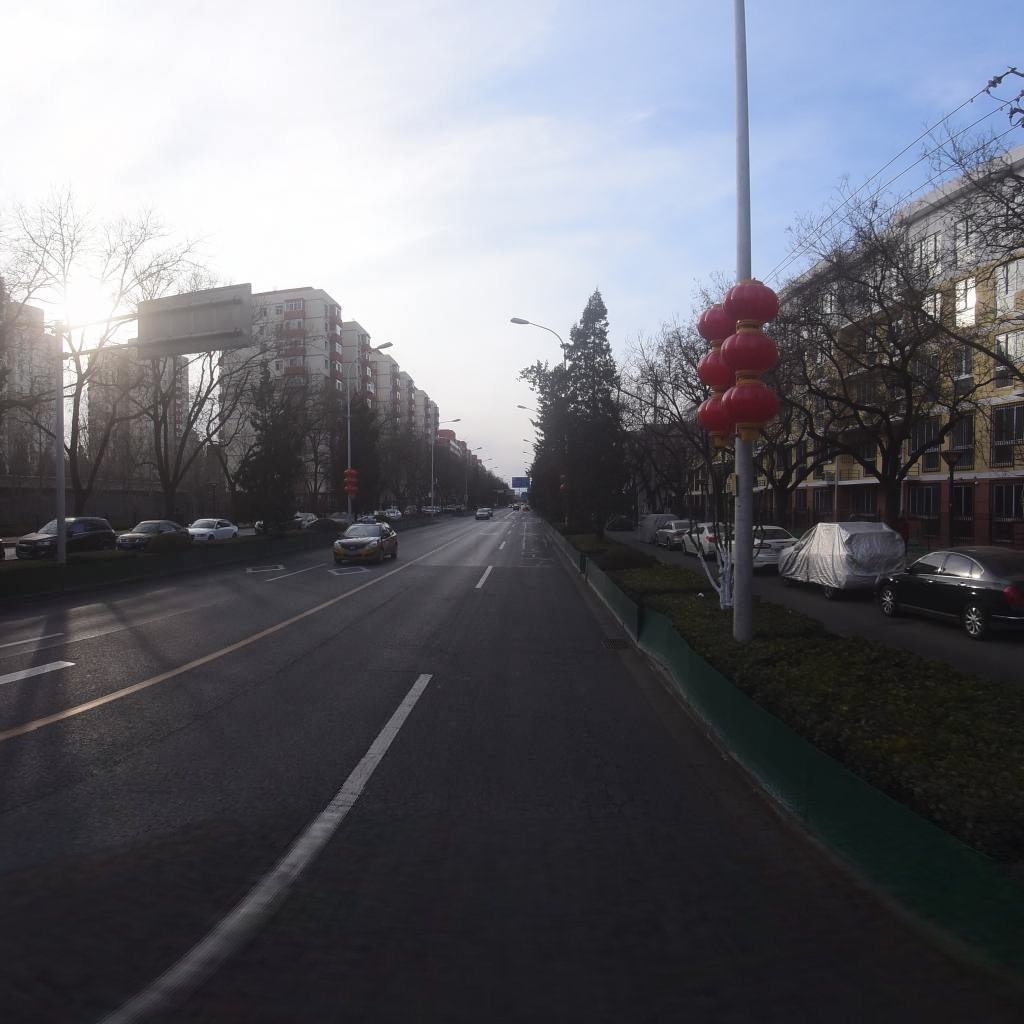
Region: Xicheng
Road damage annotations: longitudinal crack